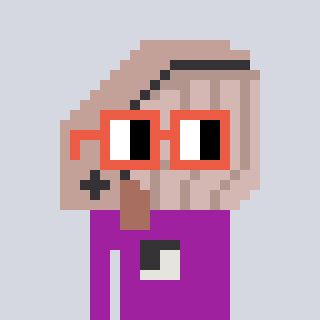
a pixel art character with square orange glasses, a whale-shaped head and a magenta-colored body on a cool background